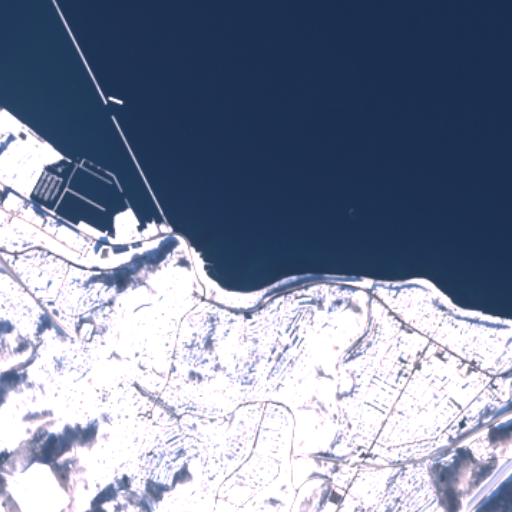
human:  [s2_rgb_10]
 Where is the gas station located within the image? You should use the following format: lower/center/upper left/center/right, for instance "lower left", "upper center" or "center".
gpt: The gas station is located in the lower right of the image.
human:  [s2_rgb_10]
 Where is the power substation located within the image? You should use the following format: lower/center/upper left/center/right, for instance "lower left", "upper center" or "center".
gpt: The power substation is located in the center left of the image.
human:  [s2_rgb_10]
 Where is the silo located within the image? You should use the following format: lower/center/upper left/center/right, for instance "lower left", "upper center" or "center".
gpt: The silo is located in the upper left of the image.
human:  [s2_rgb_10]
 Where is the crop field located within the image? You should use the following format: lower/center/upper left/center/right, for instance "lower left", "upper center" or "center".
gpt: There is no crop field in the image.